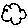
Label: cloud